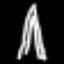
Label: The Eiffel Tower